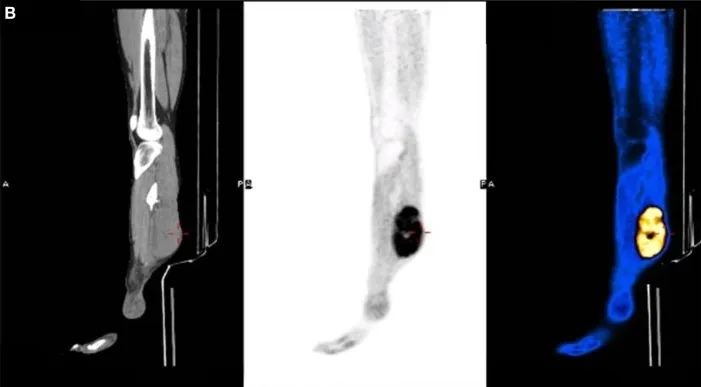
FDG-PET-CT indicated a hypermetabolic mass in the right calf. (B) Sagittal view.
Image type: radiology (spect)